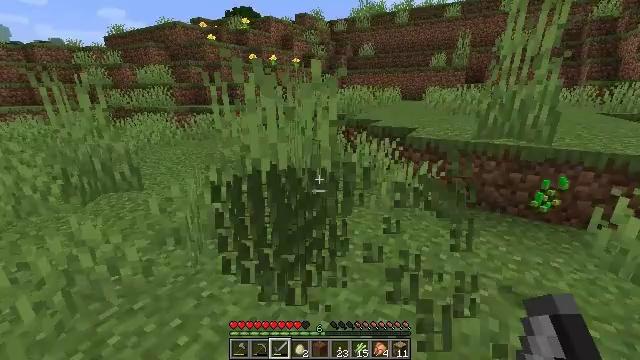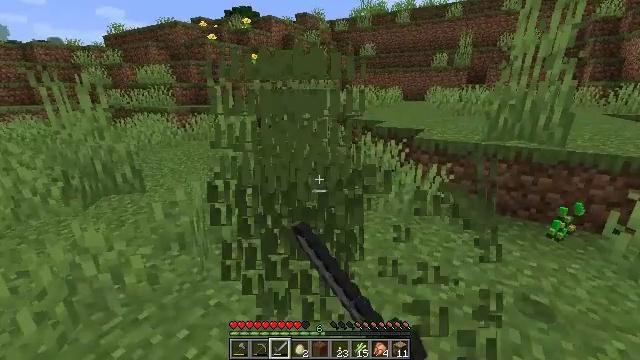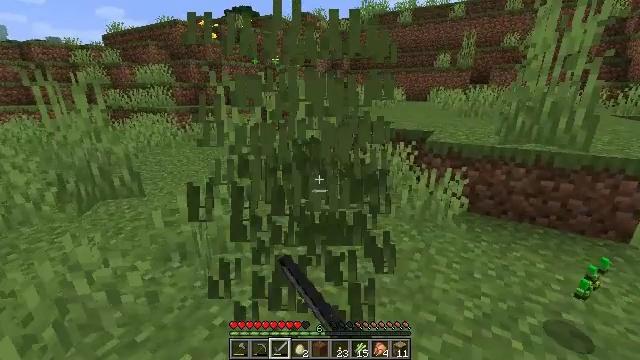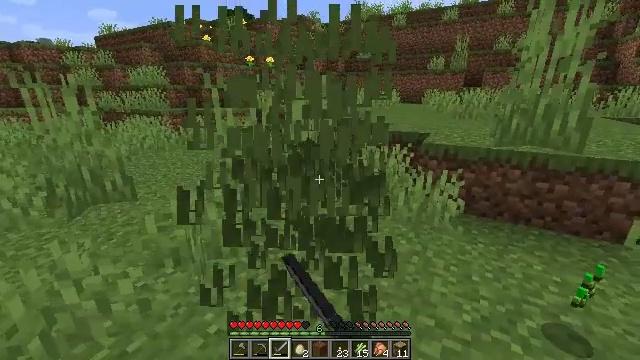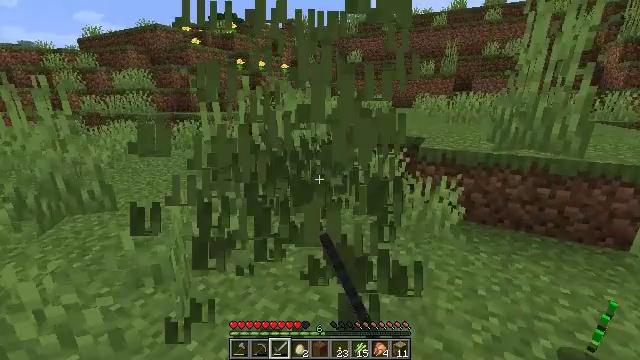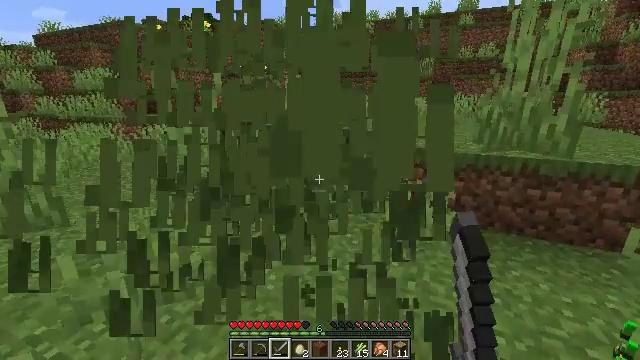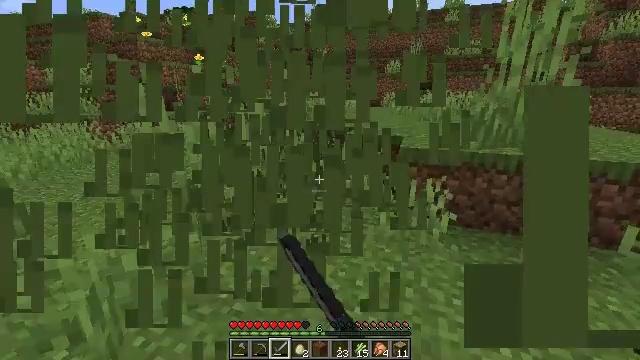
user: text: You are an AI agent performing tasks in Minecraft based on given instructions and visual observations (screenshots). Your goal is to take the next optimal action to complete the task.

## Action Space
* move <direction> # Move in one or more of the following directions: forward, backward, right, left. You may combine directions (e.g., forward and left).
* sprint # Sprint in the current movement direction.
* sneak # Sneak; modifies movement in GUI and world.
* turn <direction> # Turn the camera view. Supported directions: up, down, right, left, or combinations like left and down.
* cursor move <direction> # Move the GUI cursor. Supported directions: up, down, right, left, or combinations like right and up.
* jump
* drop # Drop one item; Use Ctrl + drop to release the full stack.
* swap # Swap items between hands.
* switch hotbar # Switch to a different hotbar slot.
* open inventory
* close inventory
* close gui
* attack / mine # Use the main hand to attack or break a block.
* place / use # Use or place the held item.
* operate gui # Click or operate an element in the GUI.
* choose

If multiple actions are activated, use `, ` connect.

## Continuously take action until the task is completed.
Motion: motion action
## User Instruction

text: Mine tall grass from the ground.
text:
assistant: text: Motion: move forward and move left, attack / mine
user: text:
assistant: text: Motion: move forward, attack / mine
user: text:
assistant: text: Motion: move forward, turn right, attack / mine
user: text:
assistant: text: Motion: move forward, turn right
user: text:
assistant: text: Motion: move forward, turn right, attack / mine
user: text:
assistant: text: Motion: move forward, turn right, attack / mine
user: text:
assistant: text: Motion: attack / mine